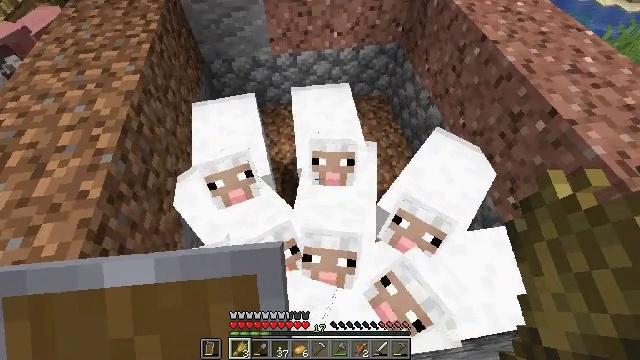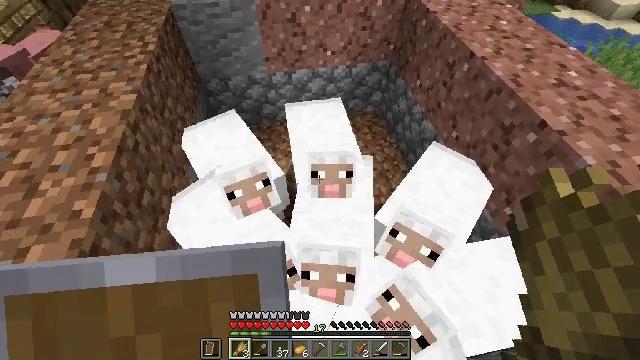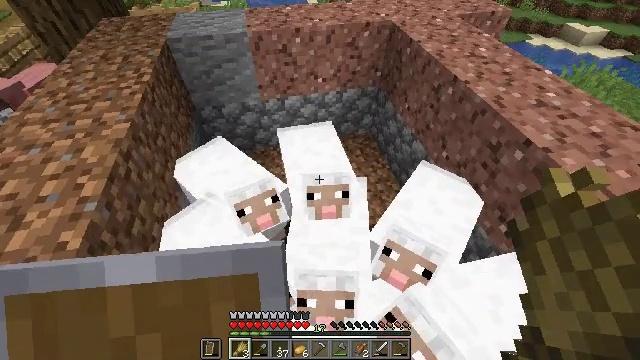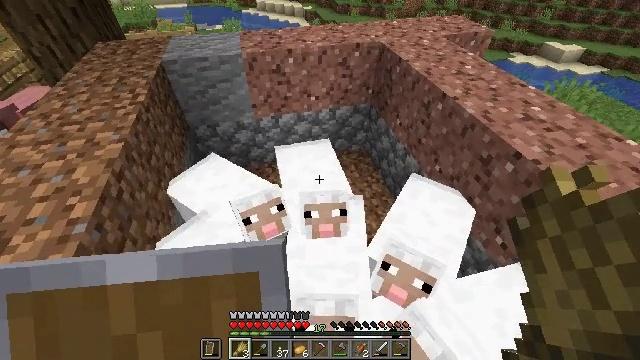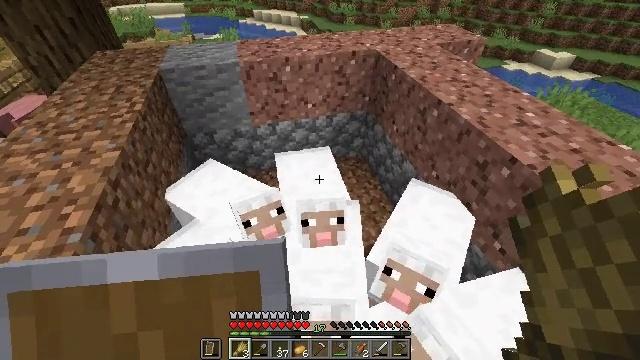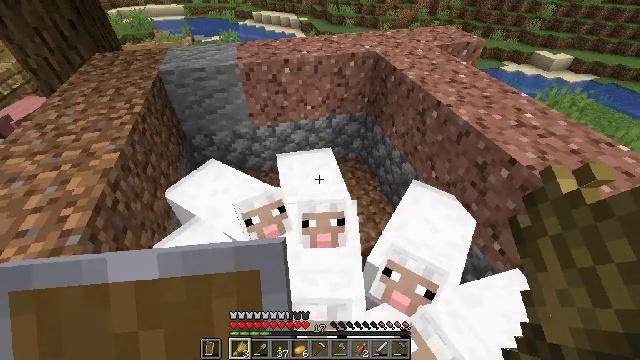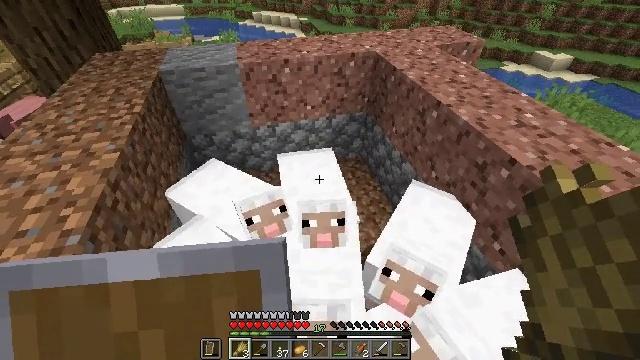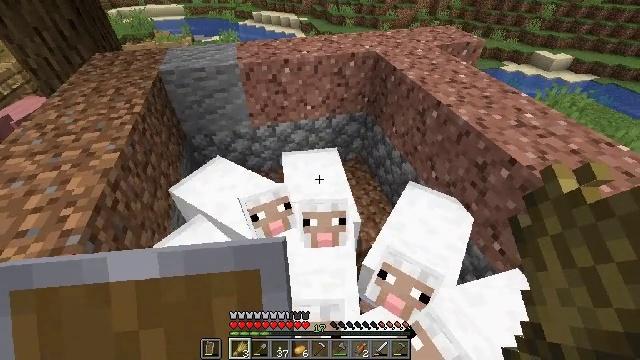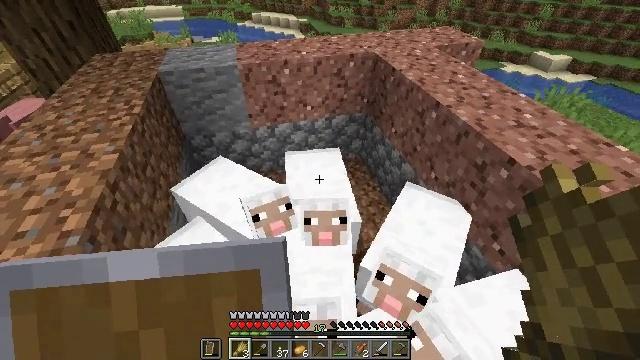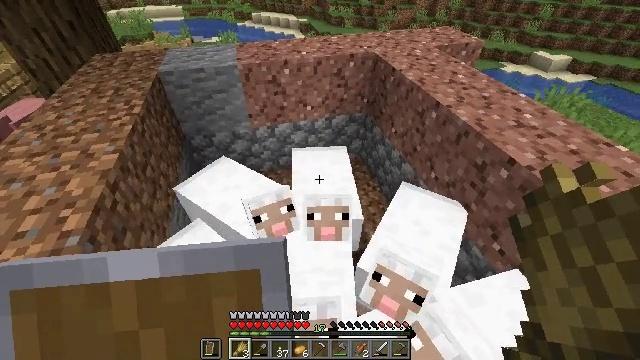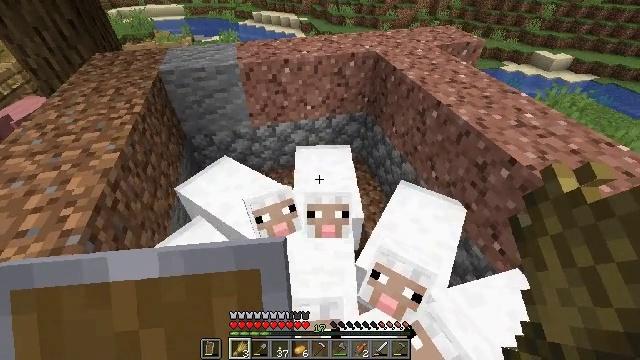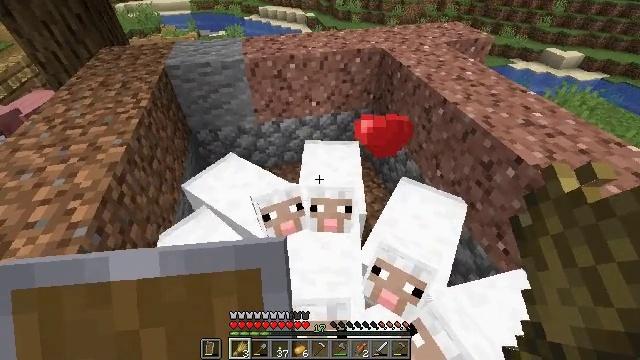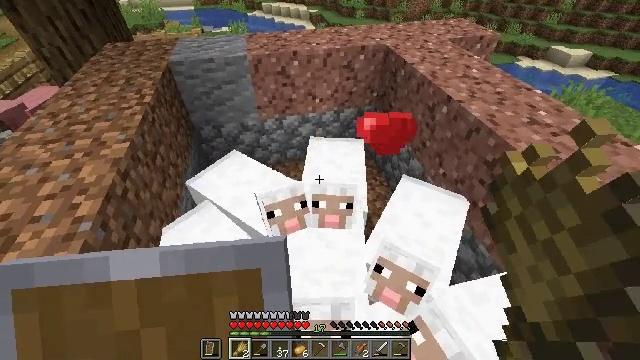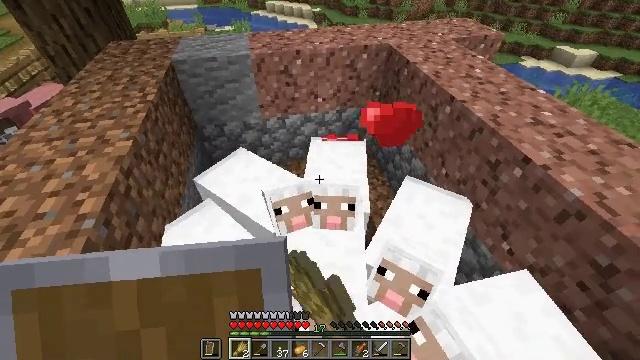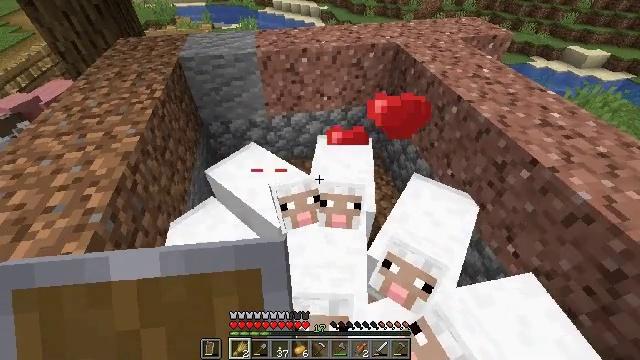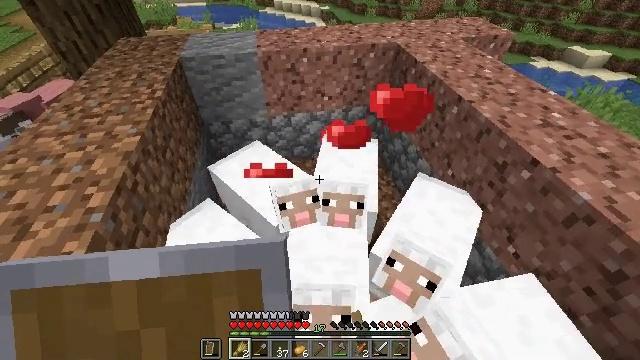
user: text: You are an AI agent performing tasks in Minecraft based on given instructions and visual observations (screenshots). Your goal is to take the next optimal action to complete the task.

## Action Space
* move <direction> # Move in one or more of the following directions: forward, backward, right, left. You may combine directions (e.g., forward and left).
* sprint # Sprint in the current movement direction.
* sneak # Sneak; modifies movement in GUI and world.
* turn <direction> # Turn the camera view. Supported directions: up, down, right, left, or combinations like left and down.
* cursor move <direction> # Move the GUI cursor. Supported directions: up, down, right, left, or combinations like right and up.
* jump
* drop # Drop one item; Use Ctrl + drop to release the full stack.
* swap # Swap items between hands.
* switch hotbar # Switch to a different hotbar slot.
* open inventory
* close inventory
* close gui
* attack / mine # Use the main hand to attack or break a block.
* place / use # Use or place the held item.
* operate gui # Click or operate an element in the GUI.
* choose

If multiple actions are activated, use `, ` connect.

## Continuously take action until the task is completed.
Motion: motion action
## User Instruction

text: Collect wheat crops.
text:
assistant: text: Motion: sneak, turn right and up
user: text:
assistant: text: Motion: sneak, turn right and up
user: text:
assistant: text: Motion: sneak, turn right and up
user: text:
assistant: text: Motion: sneak, turn up
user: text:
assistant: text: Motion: sneak
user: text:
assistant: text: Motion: sneak, use / place
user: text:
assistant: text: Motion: sneak, use / place
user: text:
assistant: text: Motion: sneak, use / place
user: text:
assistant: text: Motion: sneak
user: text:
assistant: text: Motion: sneak
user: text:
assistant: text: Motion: sneak, turn left
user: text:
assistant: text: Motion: sneak
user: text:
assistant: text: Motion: sneak
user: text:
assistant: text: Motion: sneak, turn left
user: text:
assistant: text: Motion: sneak
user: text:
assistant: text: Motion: sneak, turn left
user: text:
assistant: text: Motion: sneak, turn left
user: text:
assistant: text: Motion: sneak, turn left
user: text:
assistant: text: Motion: sneak, turn left and down
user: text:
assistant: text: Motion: sneak, turn left
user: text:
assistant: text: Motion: sneak
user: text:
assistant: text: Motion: sneak, use / place
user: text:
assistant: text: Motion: sneak, use / place
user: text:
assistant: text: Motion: sneak, use / place
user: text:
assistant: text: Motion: sneak, use / place
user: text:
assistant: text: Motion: sneak
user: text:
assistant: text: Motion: sneak
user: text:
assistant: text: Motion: sneak
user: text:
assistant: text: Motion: sneak
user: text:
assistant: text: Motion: sneak